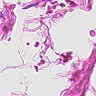
Metastatic tissue present: no